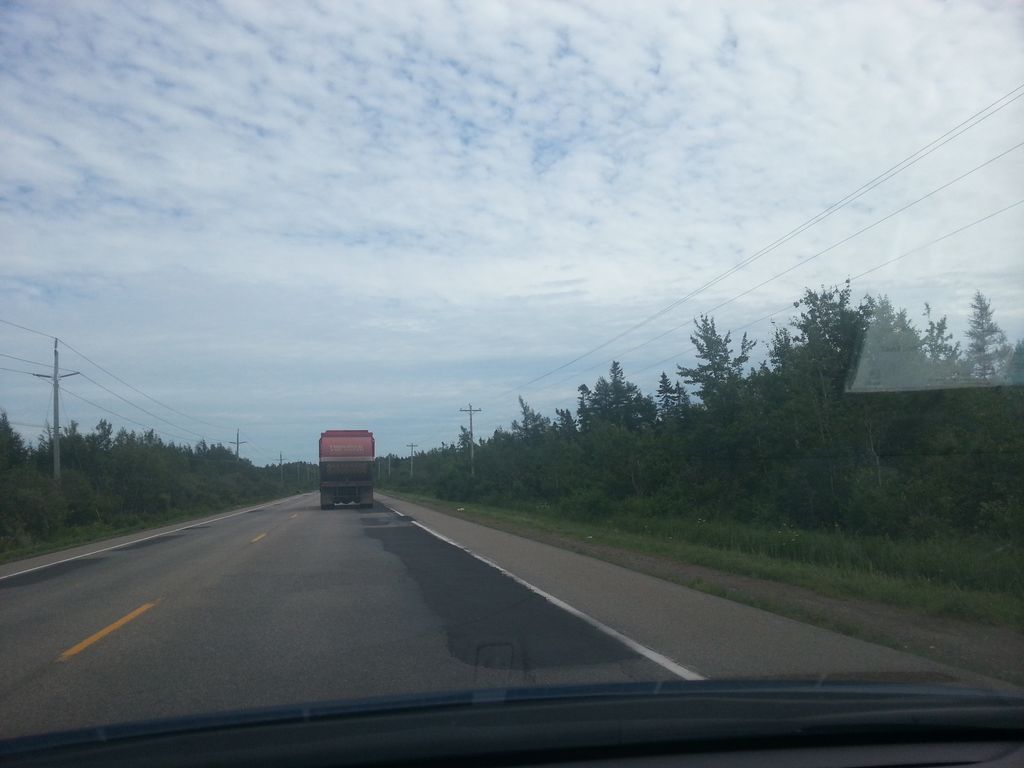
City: charlottetown